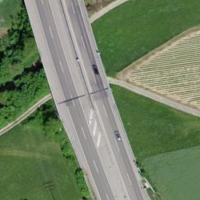
EUNIS habitat code: 57
Species observed at this site:
Brassica napus